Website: ulta-beauty
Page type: address-validator
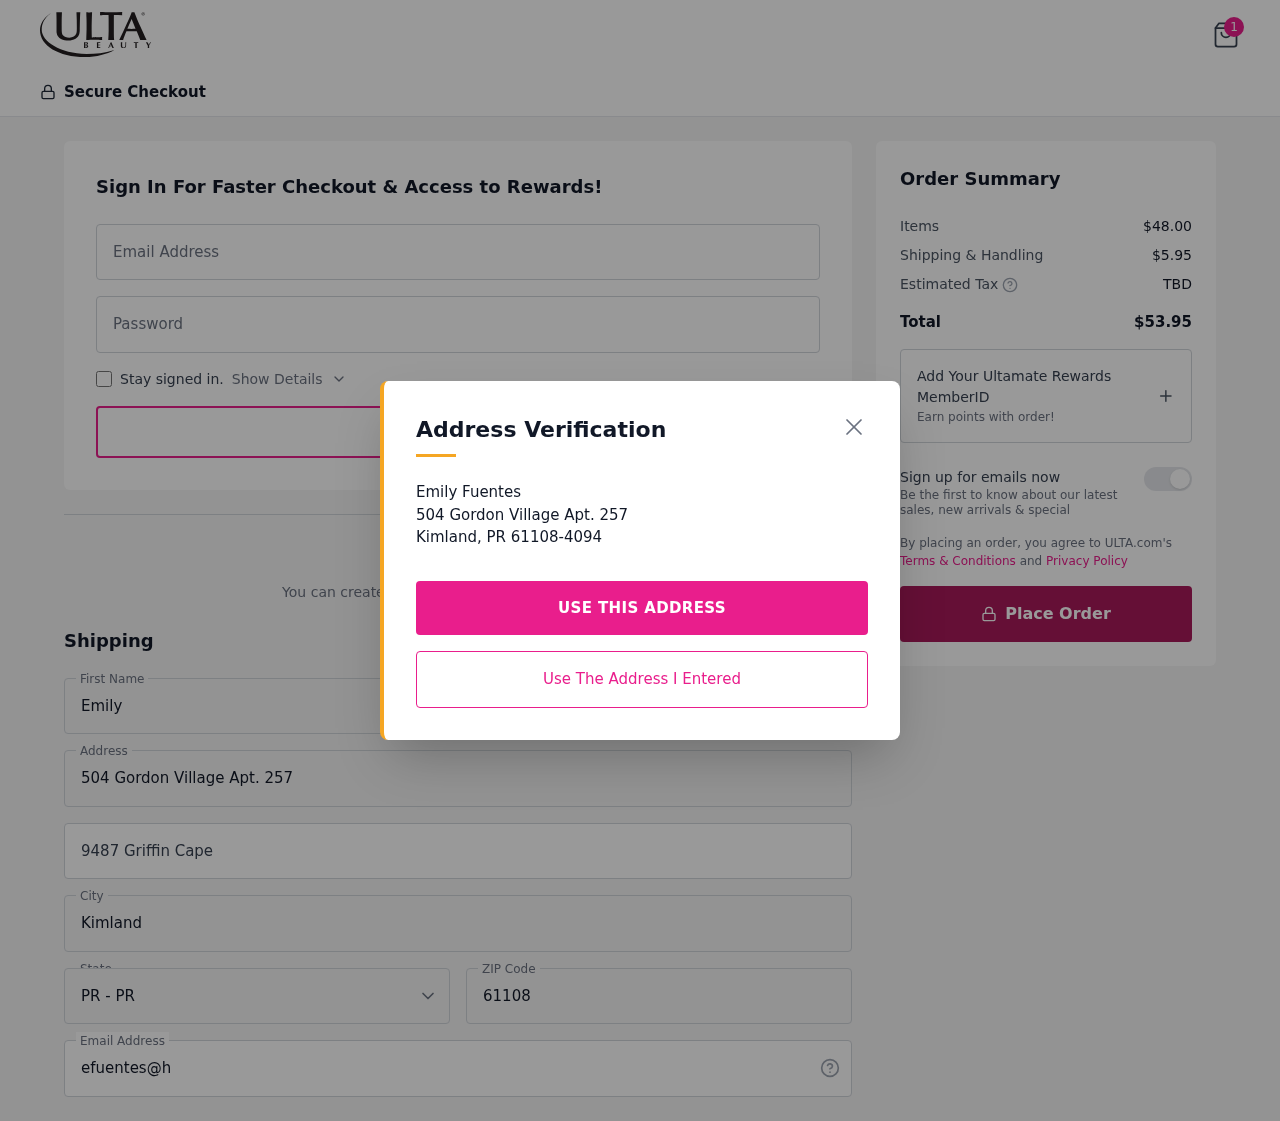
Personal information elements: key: PII_CITY
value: Kimland
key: PII_EMAIL
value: efuentes@hotmail.com
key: PII_FIRSTNAME
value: Emily
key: PII_LASTNAME
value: Fuentes
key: PII_POSTCODE
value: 61108
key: PII_STATE_ABBR
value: PR
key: PII_STREET
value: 504 Gordon Village Apt. 257
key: PII_STREET2
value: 504 Gordon Village Apt. 257
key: PII_STREET2
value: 9487 Griffin Cape
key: PII_FULLNAME2
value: Emily Fuentes
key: PII_CITY2
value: Kimland
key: PII_STATE_ABBR2
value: PR
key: PII_POSTCODE_FULL
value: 61108
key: PII_POSTCODE_EXT
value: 4094
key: PII_POSTCODE_NUMERIC
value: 61108
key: PII_POSTCODE_EXT_NUMERIC
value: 4094
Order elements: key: ORDER_NUM_ITEMS
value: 1
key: ORDER_SUBTOTAL
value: $48.00
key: ORDER_SHIPPING_COST
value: $5.95
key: ORDER_TOTAL
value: $53.95